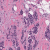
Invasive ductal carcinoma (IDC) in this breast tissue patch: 1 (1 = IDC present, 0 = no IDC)